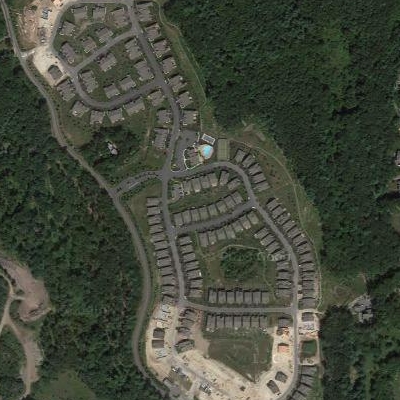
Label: Resident